Question: There are some blocks in the picture. Find the smallest square area that can place all the small blocks in the area in a suitable way without overlapping. Return the length of the square side.
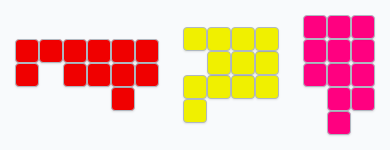
Answer: 6